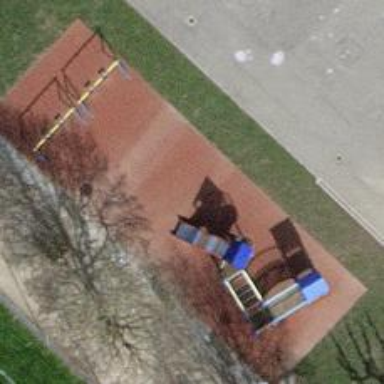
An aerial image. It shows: Playground area for leisure activities on the land.